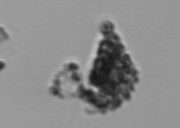
Label: detritus